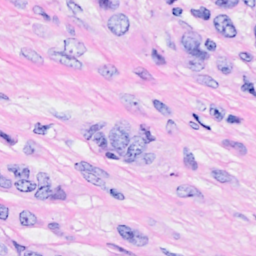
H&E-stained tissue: Breast